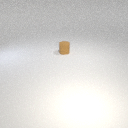
small brown rubber cylinder